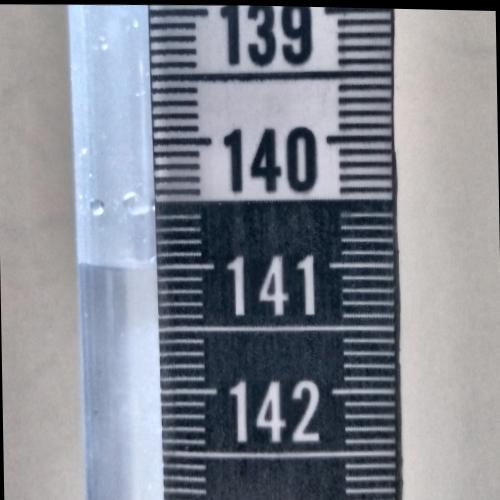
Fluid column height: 141.0 cm